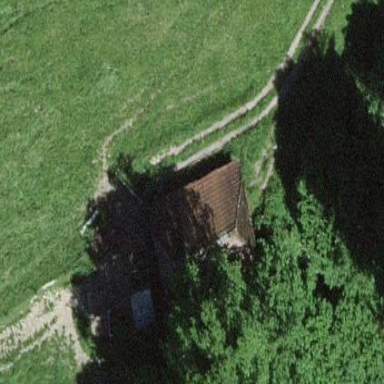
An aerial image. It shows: Farm auxiliary building.